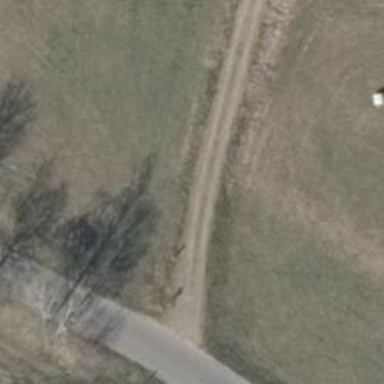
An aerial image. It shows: Driveway made of ground surface.